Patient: sex M, age 75
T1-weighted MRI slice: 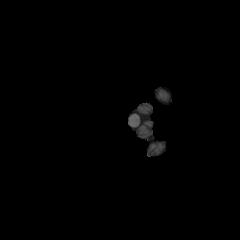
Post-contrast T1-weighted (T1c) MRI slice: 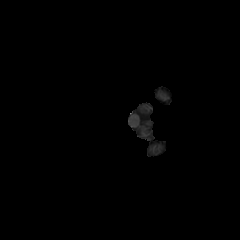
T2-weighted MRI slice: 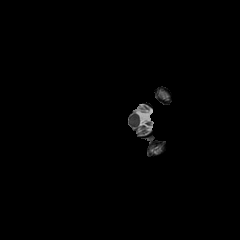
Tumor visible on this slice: no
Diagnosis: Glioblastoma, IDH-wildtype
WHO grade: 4